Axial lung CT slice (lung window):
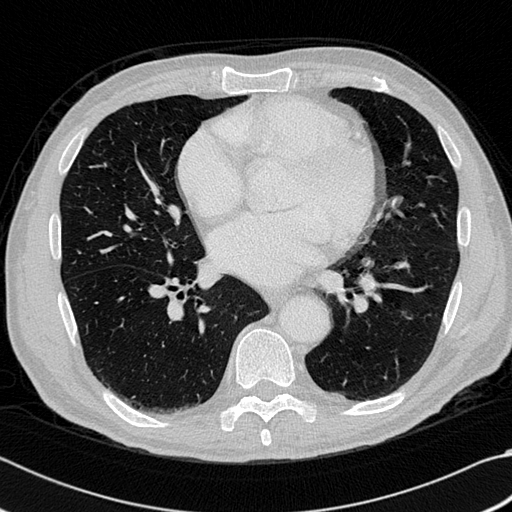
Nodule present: no